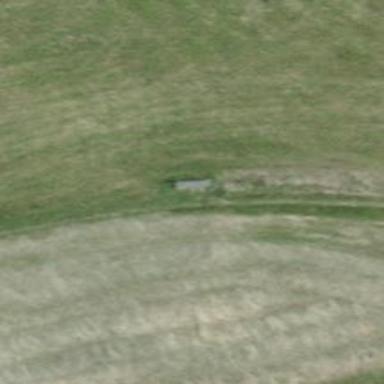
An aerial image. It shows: Bench.